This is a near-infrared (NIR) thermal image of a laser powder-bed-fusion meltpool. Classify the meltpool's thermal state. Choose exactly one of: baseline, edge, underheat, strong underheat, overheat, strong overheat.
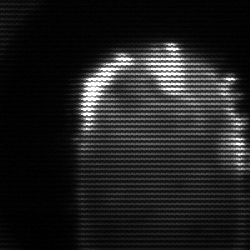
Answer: baseline